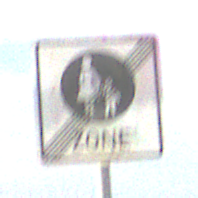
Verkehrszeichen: EndeFussgaengerzone
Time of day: MorningAfternoon
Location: Outdoor (Suburban)
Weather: PartlyCloudy
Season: NotSpecified
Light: Natural